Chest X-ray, AP view. Patient: 58 years old, sex M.
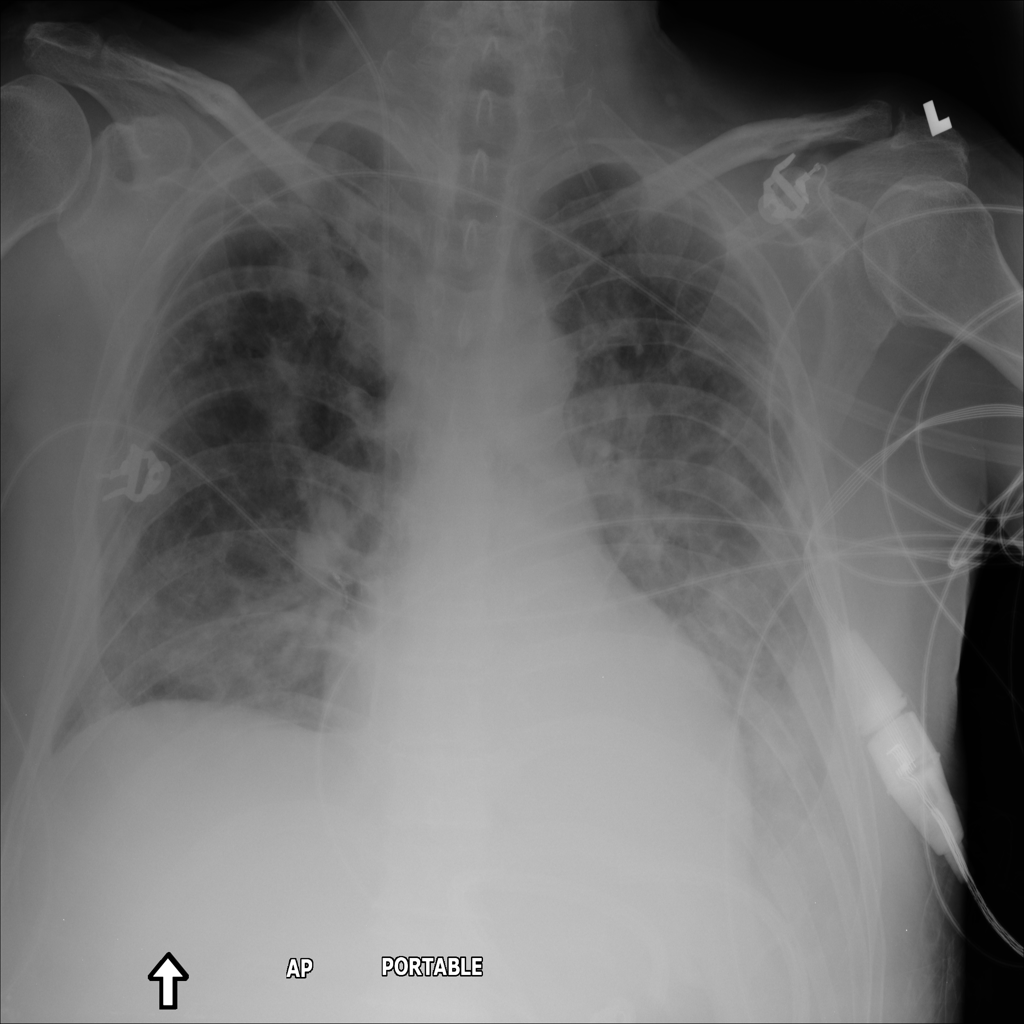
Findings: Infiltration, Pneumonia